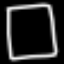
Label: square